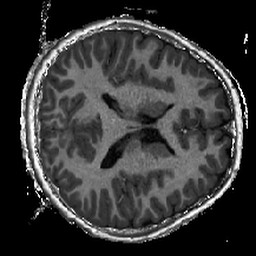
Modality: T1w
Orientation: axial
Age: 10
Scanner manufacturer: siemens
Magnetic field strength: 3 T
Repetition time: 2.4 s
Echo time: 0.00224 s